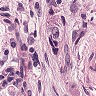
Metastatic tissue present: yes